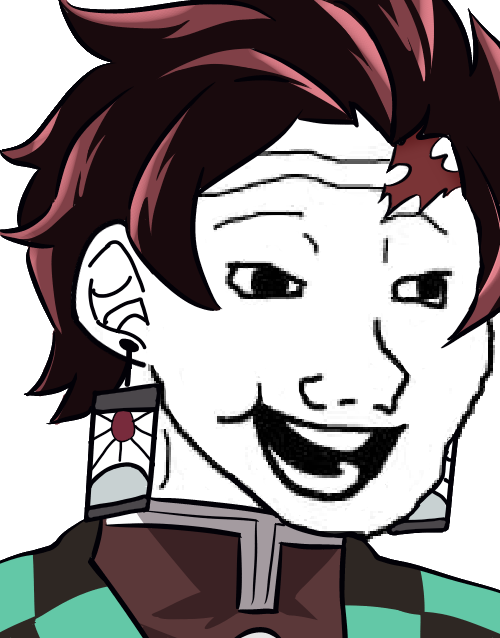
Label: 5_Bloomer